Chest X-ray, PA view. Patient: 49 years old, sex M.
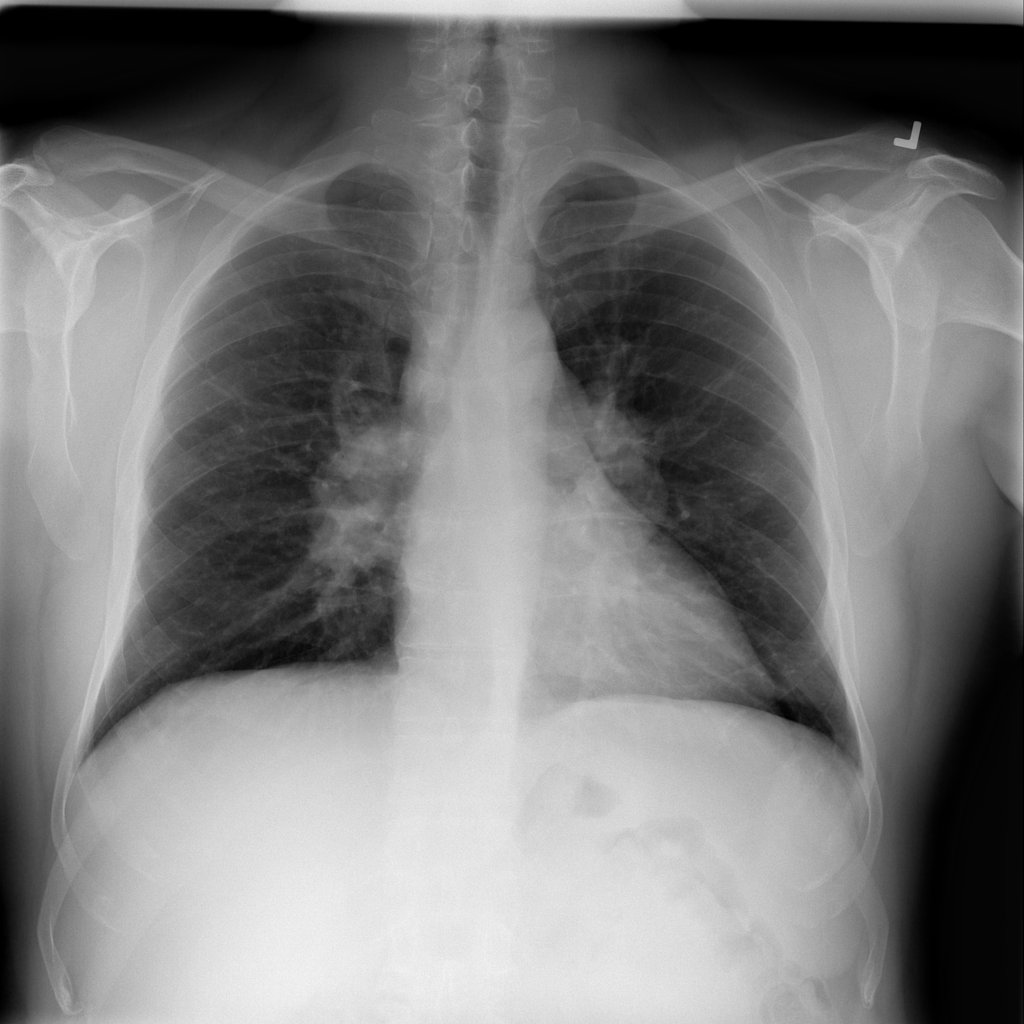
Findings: No Finding